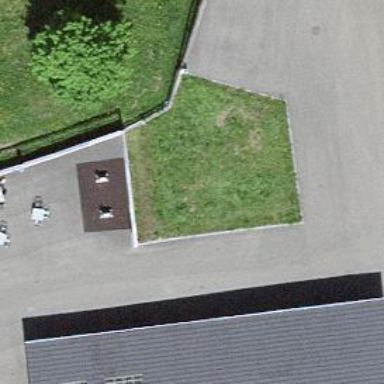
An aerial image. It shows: Playground structure.